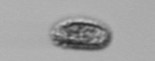
Label: Pseudochattonella_farcimen